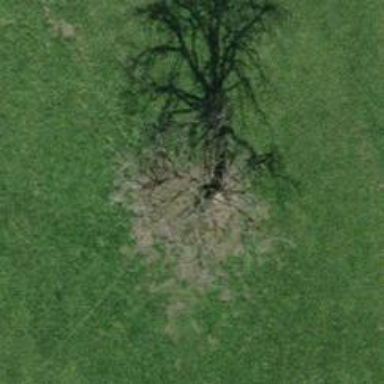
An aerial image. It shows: Agricultural area with broadleaved deciduous trees.